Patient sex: F
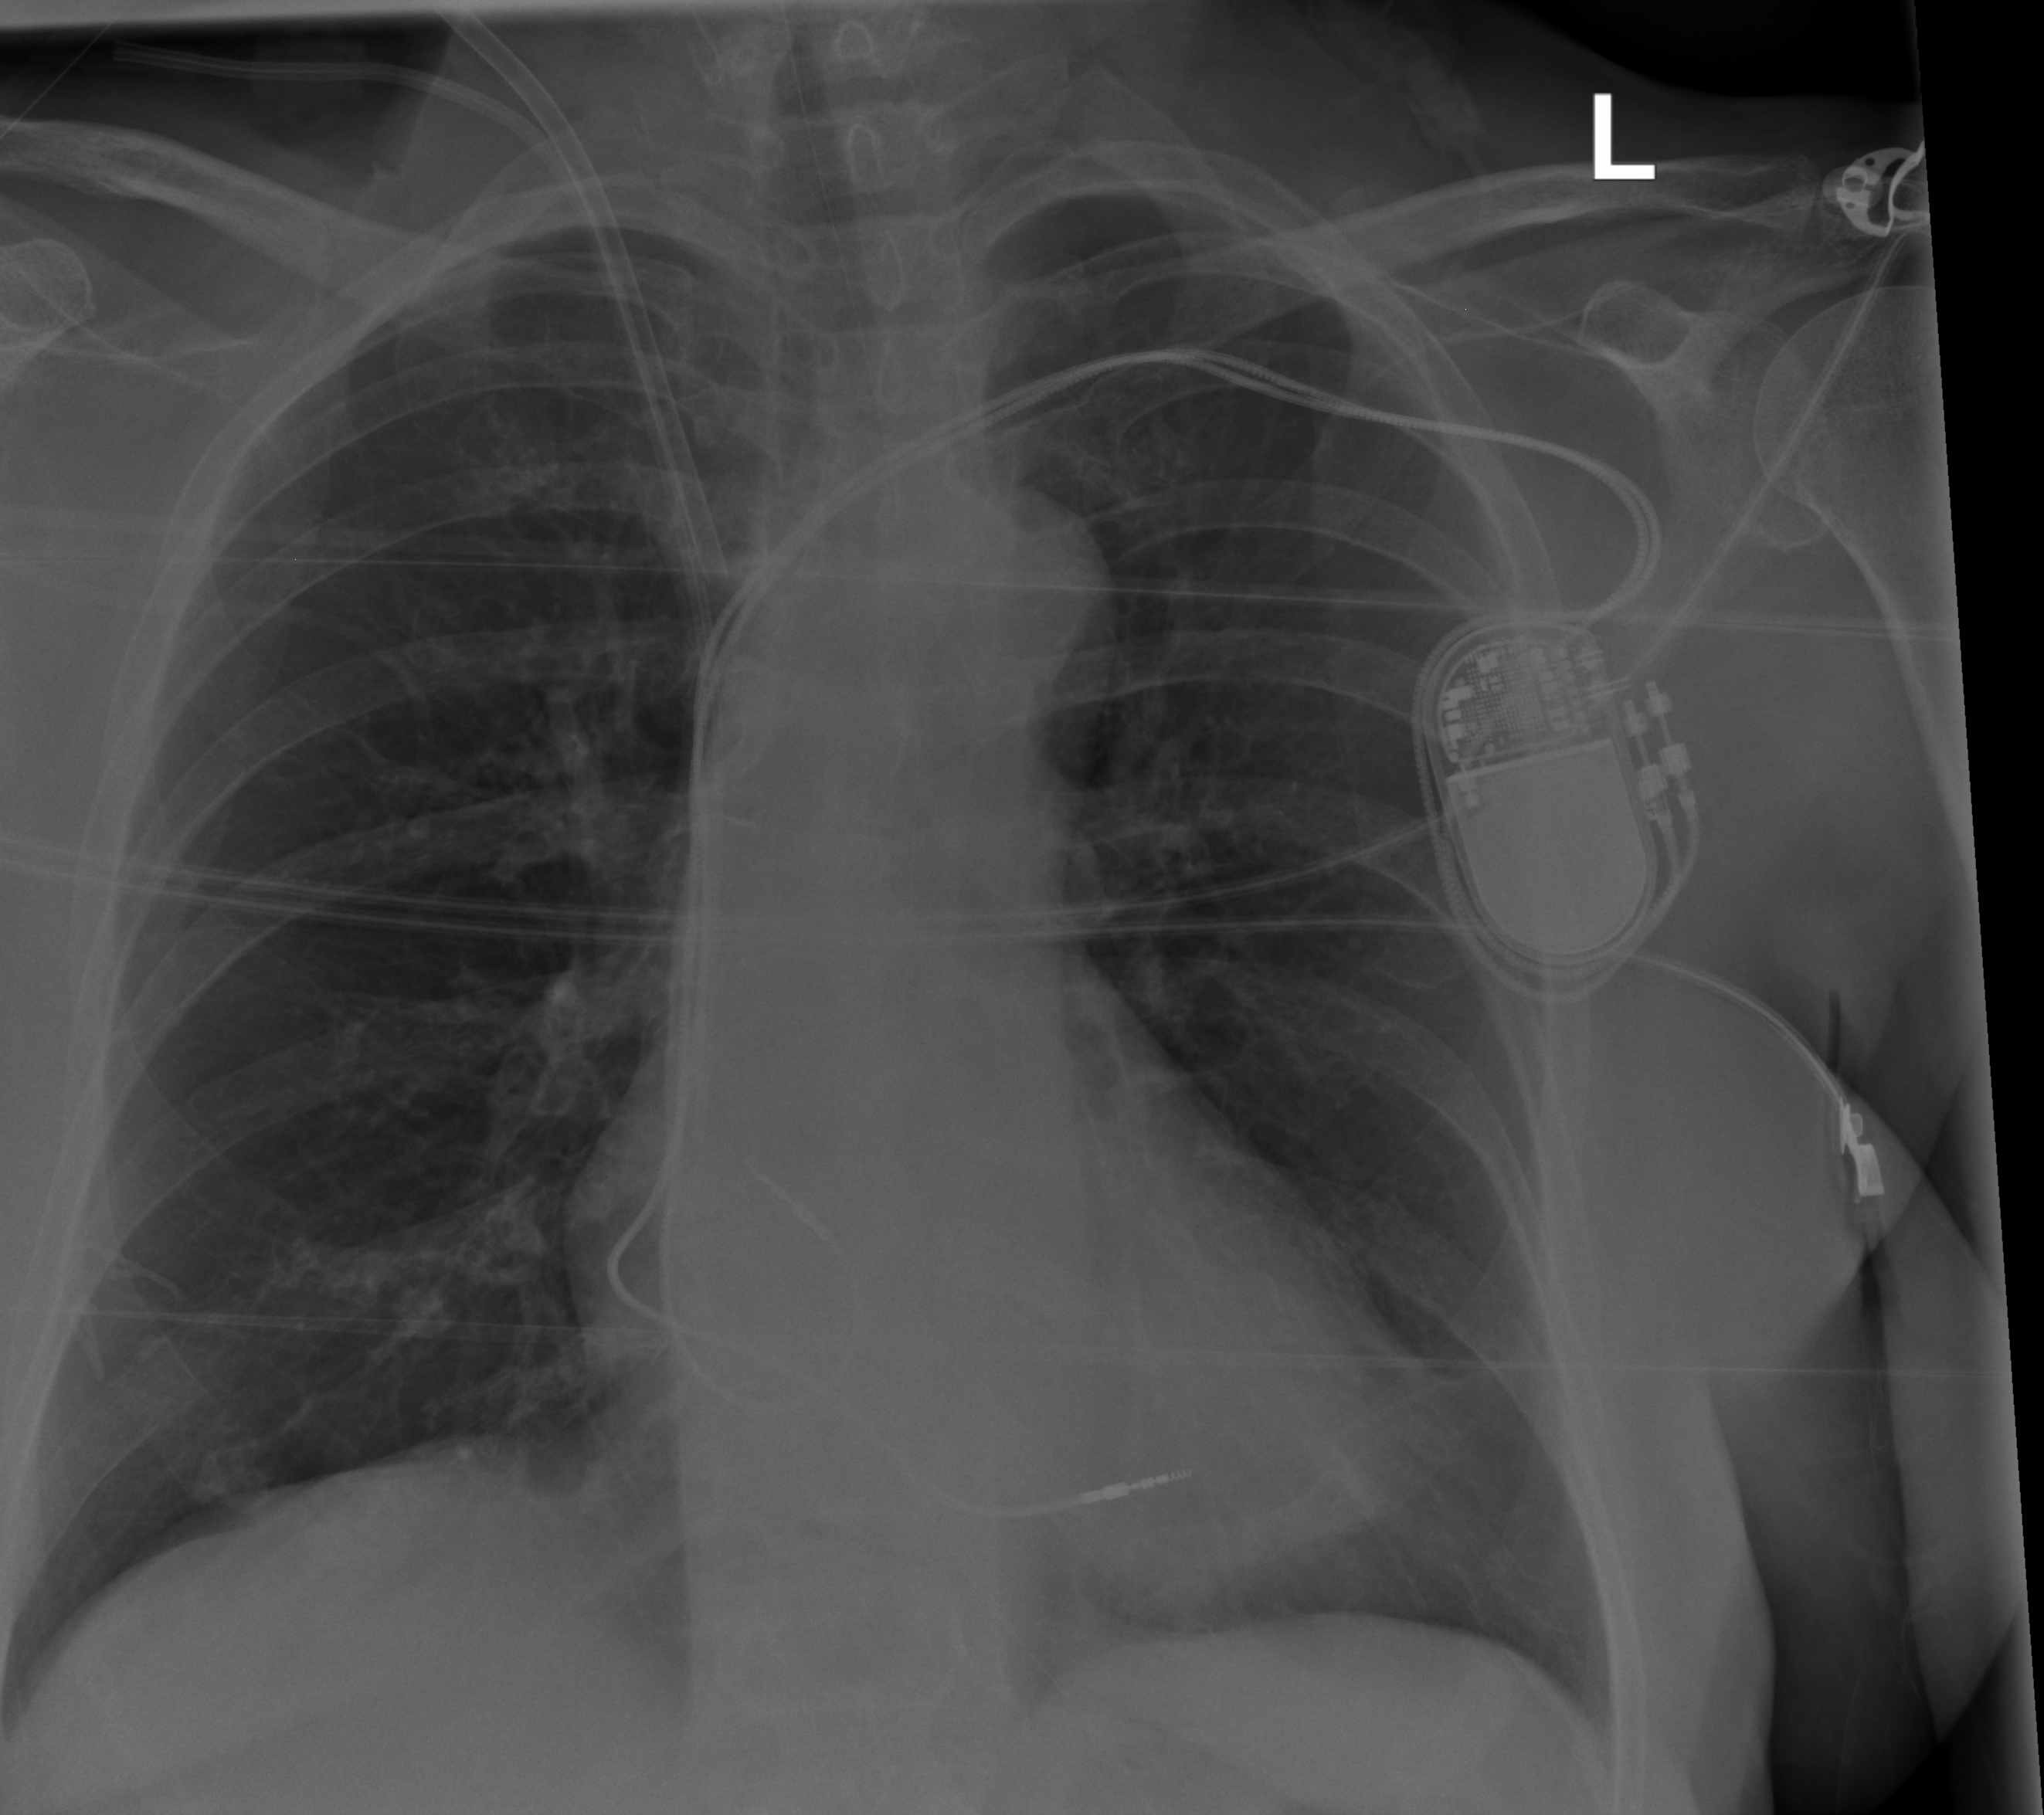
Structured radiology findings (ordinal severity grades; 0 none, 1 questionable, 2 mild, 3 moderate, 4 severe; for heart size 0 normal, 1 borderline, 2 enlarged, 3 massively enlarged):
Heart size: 0
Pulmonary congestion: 0
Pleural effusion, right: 0
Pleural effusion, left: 0
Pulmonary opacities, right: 0
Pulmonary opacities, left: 0
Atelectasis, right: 0
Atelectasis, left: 0